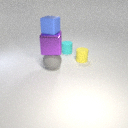
large purple metal cube above large gray rubber sphere